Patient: sex F, age 35
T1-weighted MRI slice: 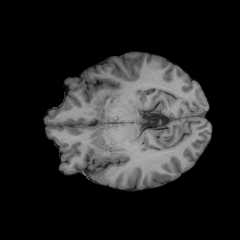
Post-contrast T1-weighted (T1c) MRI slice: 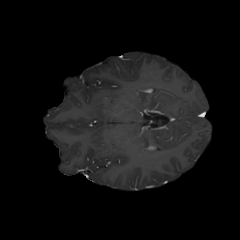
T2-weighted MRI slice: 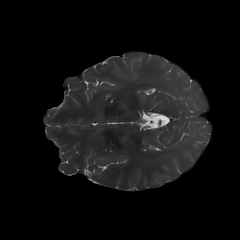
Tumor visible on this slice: no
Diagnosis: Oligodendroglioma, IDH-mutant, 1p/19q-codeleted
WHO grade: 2